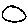
Label: circle